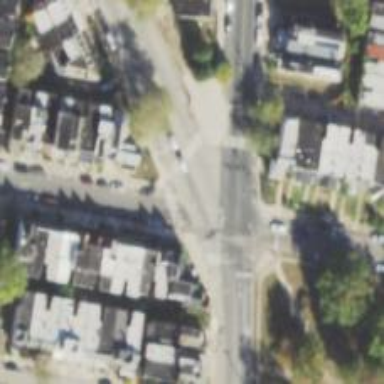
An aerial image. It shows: Marked crossing on the road.